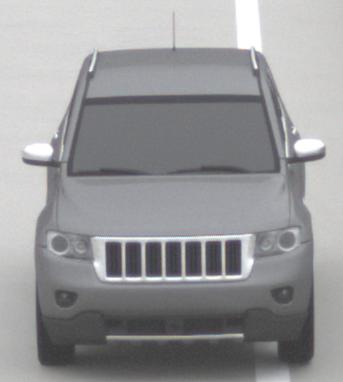
Make: Jeep
Model: Grand Cherokee
Detailed model: WK2
Model produced from: 2010
Model produced until: 2021
Doors: 5
Color: gray
Road condition: dry road
Daytime: midday
Contrast: low contrast